Field crop: tomato
Growth stage: 1
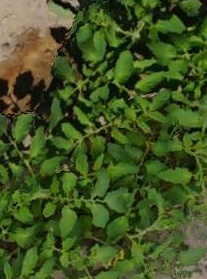
Species: tomato